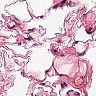
Metastatic tissue present: no